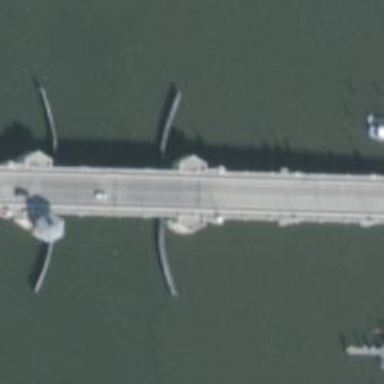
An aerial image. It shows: Secondary road with separate asphalt sidewalks. The bridge is movable drawbridge.